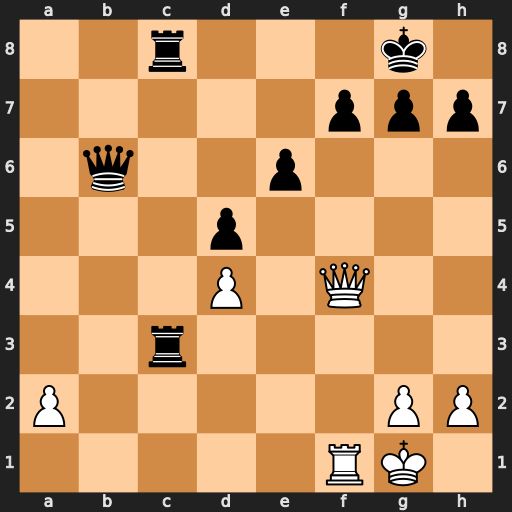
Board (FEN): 2r3k1/5ppp/1q2p3/3p4/3P1Q2/2r5/P5PP/5RK1
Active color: w
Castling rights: -
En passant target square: -
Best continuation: Qxf7+ Kh8 Qf8+ Rxf8 Rxf8#